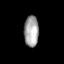
Tissue: lung
Cell type: Epithelial cells
Senescence score: 0.1961
Nuclear area (px): 451
Mean DAPI intensity: 161.92